Question: Hi can anyone help with <URL>
I am getting Half Header for the 'GridView'

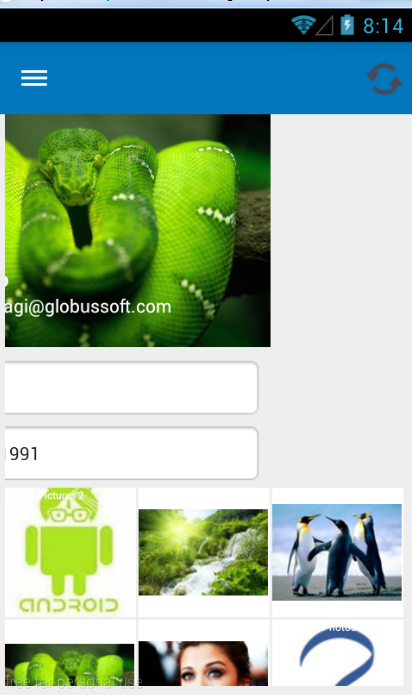
Answer: Initially i didn't analysed the entire code and when i gone through <URL>